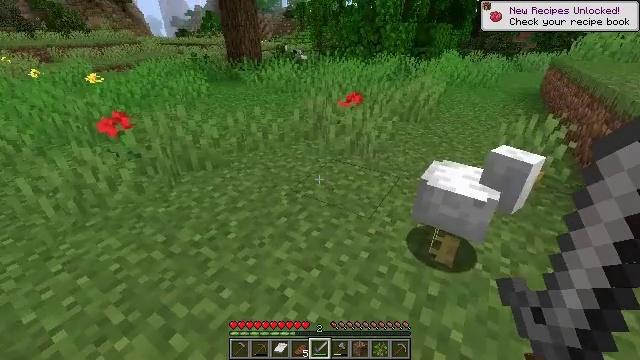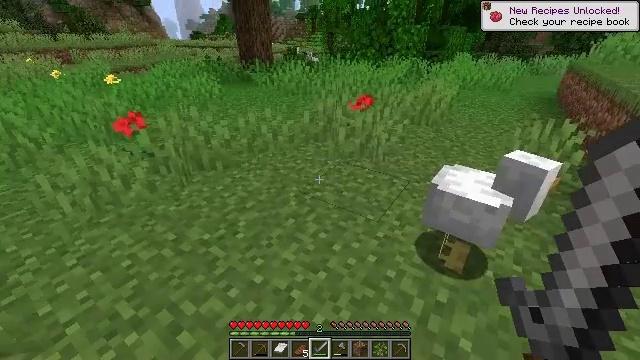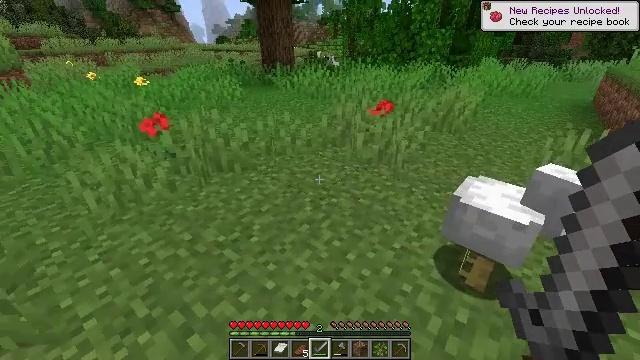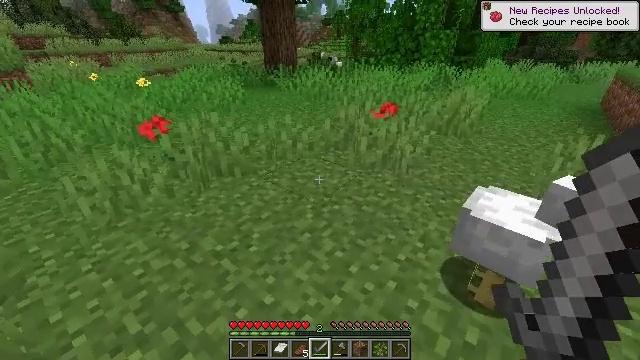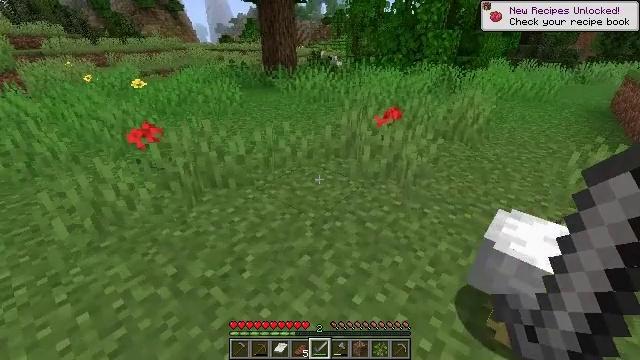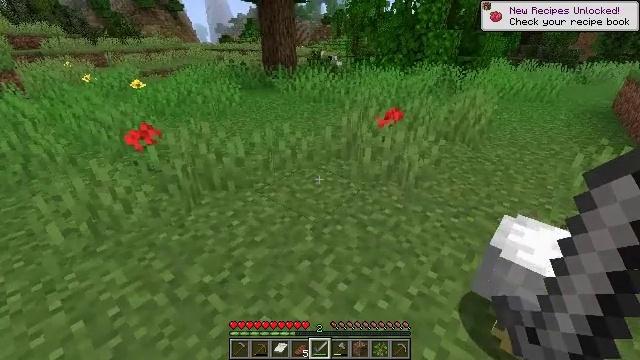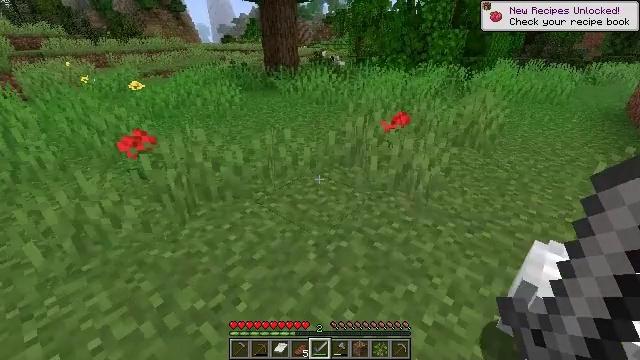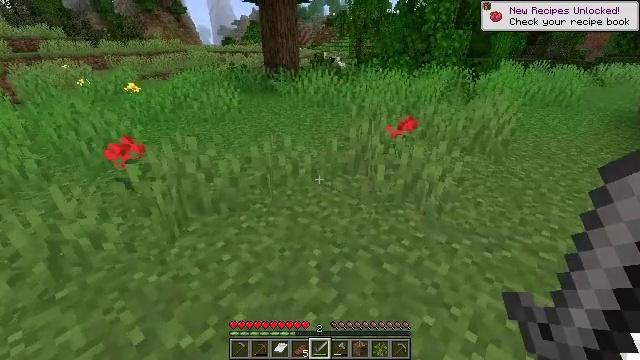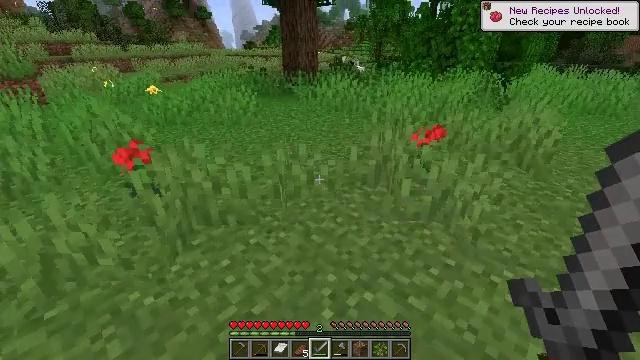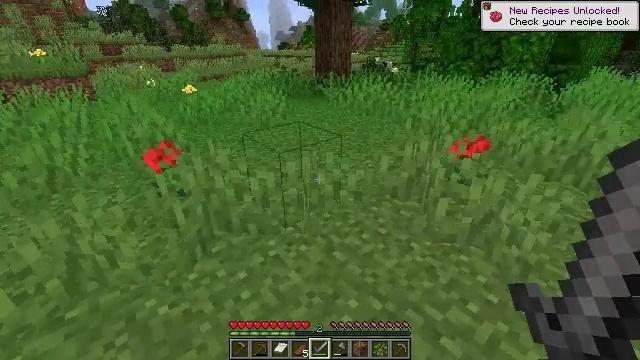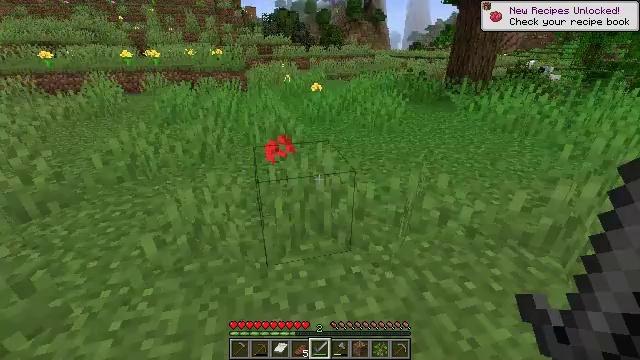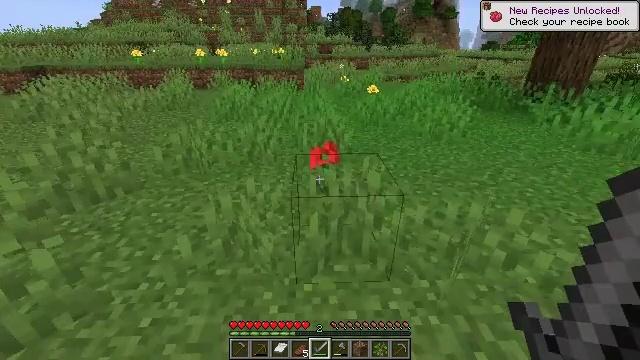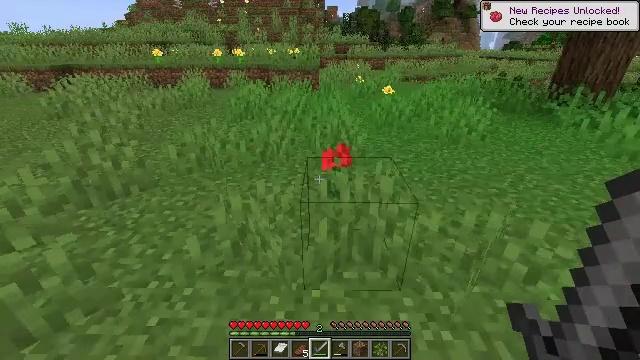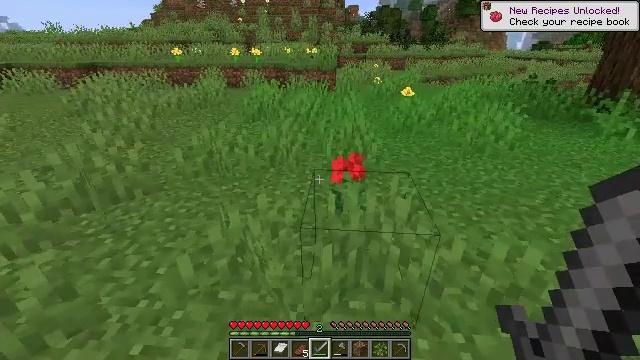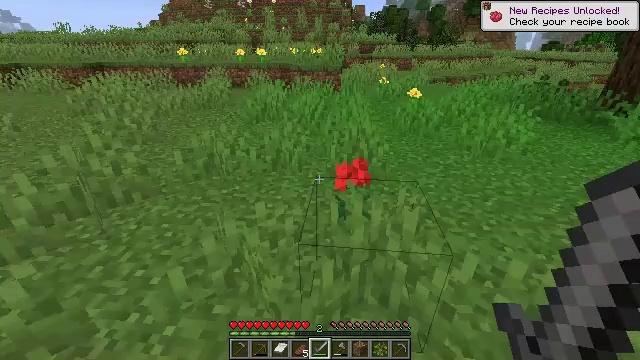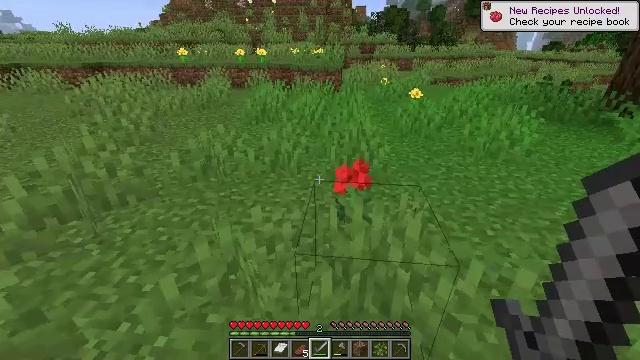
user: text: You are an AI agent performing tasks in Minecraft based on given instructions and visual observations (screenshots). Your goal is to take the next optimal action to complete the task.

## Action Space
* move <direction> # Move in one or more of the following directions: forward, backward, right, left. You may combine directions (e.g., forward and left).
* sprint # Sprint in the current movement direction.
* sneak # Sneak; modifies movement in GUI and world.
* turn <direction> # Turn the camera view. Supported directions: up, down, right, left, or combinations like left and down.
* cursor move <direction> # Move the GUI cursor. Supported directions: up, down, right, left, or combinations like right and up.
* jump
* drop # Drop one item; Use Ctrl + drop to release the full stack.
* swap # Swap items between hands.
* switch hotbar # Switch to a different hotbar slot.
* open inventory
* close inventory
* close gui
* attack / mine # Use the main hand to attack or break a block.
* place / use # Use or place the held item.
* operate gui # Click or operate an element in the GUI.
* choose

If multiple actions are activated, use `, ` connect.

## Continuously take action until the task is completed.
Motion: motion action
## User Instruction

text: Mine the poppy flower.
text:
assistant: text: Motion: turn left
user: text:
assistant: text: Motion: move forward, turn left
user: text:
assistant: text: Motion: move forward
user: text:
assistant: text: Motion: move forward
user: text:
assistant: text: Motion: move forward
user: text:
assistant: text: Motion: move forward
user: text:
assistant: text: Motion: move forward
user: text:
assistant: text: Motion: move forward, turn left
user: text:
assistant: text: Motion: move forward, turn left
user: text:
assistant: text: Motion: move forward, turn left
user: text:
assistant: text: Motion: move forward, turn left
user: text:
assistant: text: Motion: move forward, turn left
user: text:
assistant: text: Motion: move forward, turn left
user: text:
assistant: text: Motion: turn left
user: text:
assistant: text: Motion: no_op
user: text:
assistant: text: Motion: no_op
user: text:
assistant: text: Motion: no_op
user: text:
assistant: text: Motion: no_op
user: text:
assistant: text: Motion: turn right
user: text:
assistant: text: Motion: no_op
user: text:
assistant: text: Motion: no_op
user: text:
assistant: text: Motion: no_op
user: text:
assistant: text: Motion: turn right
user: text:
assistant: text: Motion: turn right
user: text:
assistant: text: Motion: turn right
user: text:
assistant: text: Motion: no_op
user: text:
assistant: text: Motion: no_op
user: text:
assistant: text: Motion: no_op
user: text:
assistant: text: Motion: no_op
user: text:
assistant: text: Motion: attack / mine